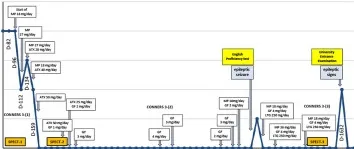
Course of treatment and objective/subjective parameters. (A) Average pain numerical rating score (NRS). HADS.
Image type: chart (chart)